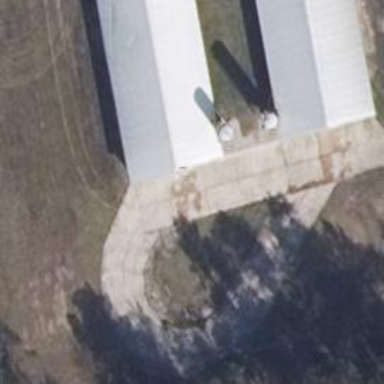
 typically used for storing grain or other materials."